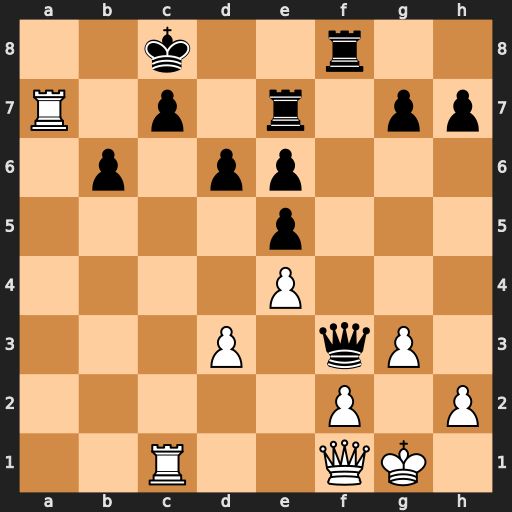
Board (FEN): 2k2r2/R1p1r1pp/1p1pp3/4p3/4P3/3P1qP1/5P1P/2R2QK1
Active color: w
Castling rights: -
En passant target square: -
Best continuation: d4 Qxf2+ Qxf2 Rxf2 Kxf2